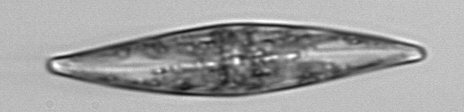
Label: Pleurosigma